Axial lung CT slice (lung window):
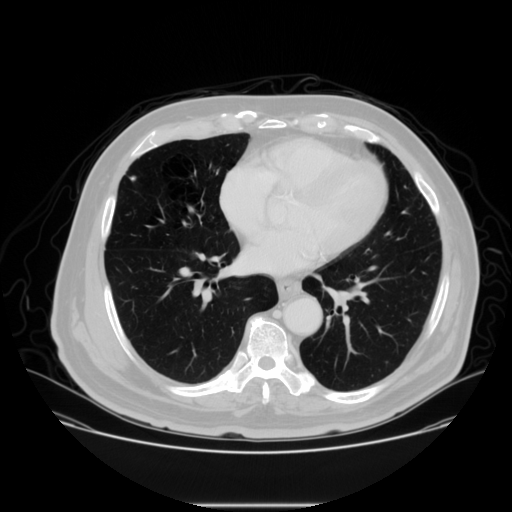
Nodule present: yes
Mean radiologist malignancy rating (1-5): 1.667